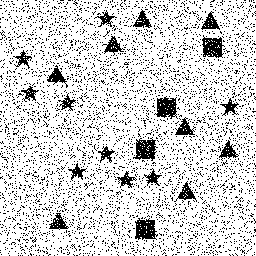
Squares: 4
Triangles: 8
Stars: 9
Total shapes: 21